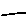
Label: line